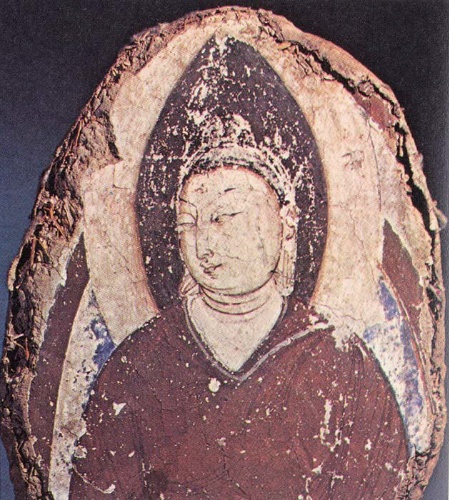
Date: ca. 6th century
Object type: Wall painting
Classification: Paintings
Medium: Water-based pigment on mud plaster
Culture: Xinjiang Uyghur Autonomous Region
Dimensions: 11 3/4 x 8 1/2 in. (29.8 x 21.6 cm)
Department: Asian Art
Credit line: Rogers Fund, 1930
Accession year: 1930
Repository: Metropolitan Museum of Art, New York, NY